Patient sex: M
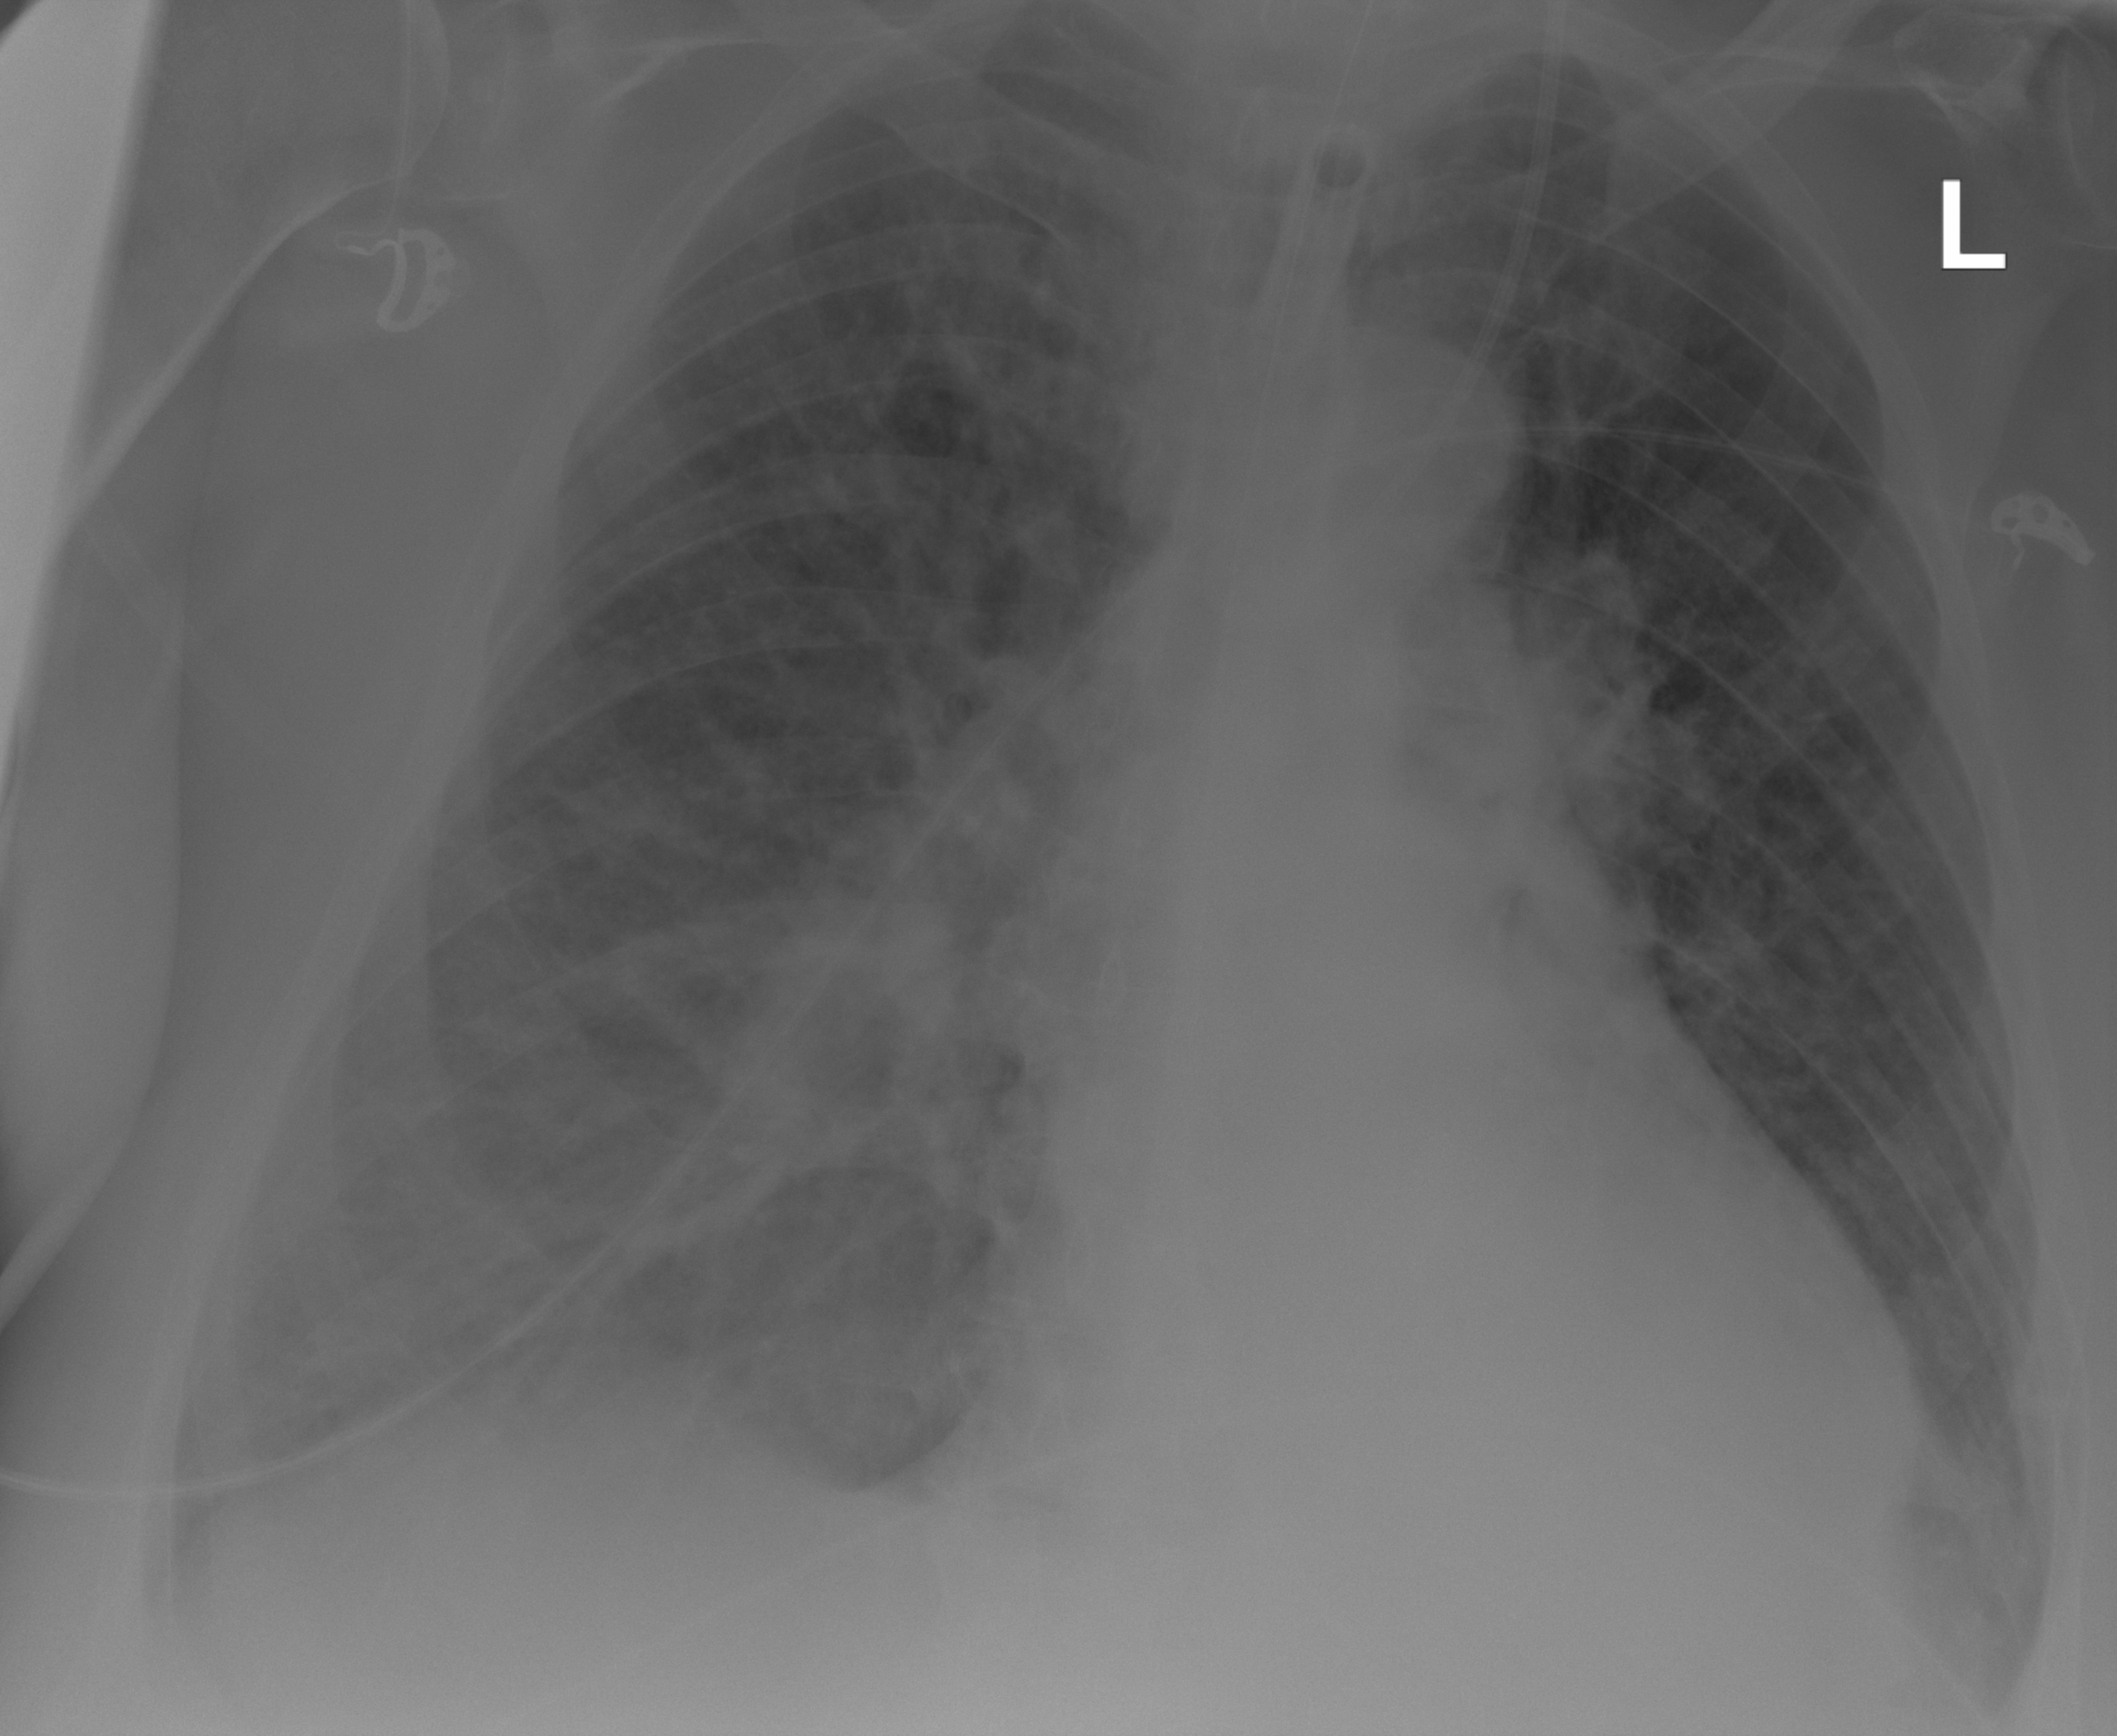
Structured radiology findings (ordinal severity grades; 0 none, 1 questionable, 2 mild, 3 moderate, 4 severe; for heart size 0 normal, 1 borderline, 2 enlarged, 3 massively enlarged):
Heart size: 1
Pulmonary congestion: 2
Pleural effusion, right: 2
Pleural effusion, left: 2
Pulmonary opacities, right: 2
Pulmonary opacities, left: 0
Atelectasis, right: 2
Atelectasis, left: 2